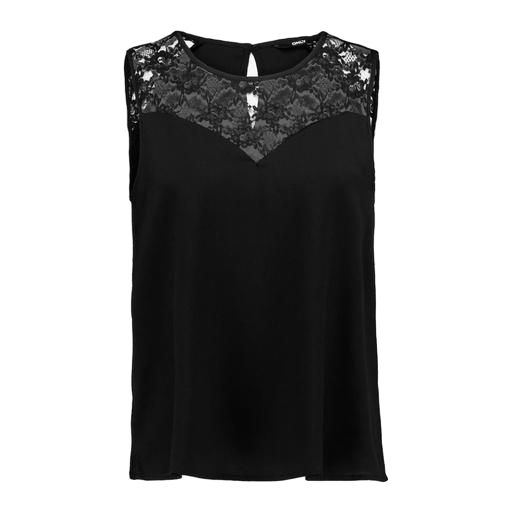
black lace-accented top, black dentelle lace-detail camisole, black lace yoke top, white background